Question: So I have 3 buttons in a row (2 bootstrap split-buttons and 1 basic button) and I want to place them accordingly. So, everyone is inside a div of width: 32%; (themselves in a div of 96%, so exactly the third for each "mini-div"). Then, I want that every button gets centered in their "mini-divs". I tried to 'margin: auto', but it's not working. I made it with the basic button by using 'align-text: center'. However, the 2 others, which are 'split-buttons', stick to the left side of their divs.
Here's an image (the blue boxes are the border of the "mini-divs":

Here's my HTML...
'''
<div id="boutons">
<!-- Split button, ajouter -->
<div class="btn-group dropup" id="btn1">
<button type="button" class="btn btn-primary">Ajouter 1 vecteur</button>
<button type="button" class="btn btn-primary dropdown-toggle" data-toggle="dropdown">
<span class="caret"></span>
<span class="sr-only">Toggle Dropdown</span>
</button>
<ul class="dropdown-menu" role="menu" id="ajouter">
<li><a href="#">1</a> </li>
<li><a href="#">2</a> </li>
<li><a href="#">3</a></li>
<li><a href="#">4</a> </li>
<li><a href="#">5</a> </li>
</ul>
</div>
<!-- Split button, enlever -->
<div class="btn-group dropup" id="btn2">
<button type="button" class="btn btn-danger">Enlever 1 vecteur</button>
<button type="button" class="btn btn-danger dropdown-toggle" data-toggle="dropdown">
<span class="caret"></span>
<span class="sr-only">Toggle Dropdown</span>
</button>
<ul class="dropdown-menu" role="menu" id="enlever">
<li><a href="#">1</a> </li>
<li><a href="#">2</a> </li>
<li><a href="#">3</a></li>
<li><a href="#">4</a> </li>
<li><a href="#">5</a> </li>
</ul>
</div>
<div id="btn3">
<button type="button" class="btn btn-info">Activer le graphique</button>
</div>
</div>
'''
... and CSS
'''
#boutons
{
margin-left: auto;
margin-right: auto;
width: 96%;
}
.btn-group a
{
text-align: center;
font-weight: bold !important;
}
#btn1, #btn2, #btn3
{
display: inline-block;
width: 32%;
}
#btn3
{
text-align: center;
}
'''
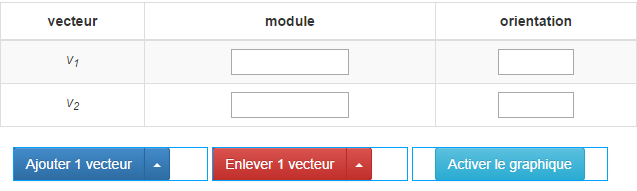
Answer: Put split button (or 'btn-group') inside another div:
'''
<div id="boutons">
<div id="btn1">
<div class="btn-group dropup" >
<!-- btn-group content -->
</div>
</div>
<div id="btn2">
<div class="btn-group dropup">
<!-- btn-group content -->
</div>
</div>
<div id="btn3">
<button type="button" class="btn btn-info">Activer le graphique</button>
</div>
</div>
'''
and then this css would work perfectly:
'''
#boutons > div {
text-align: center;
}
'''